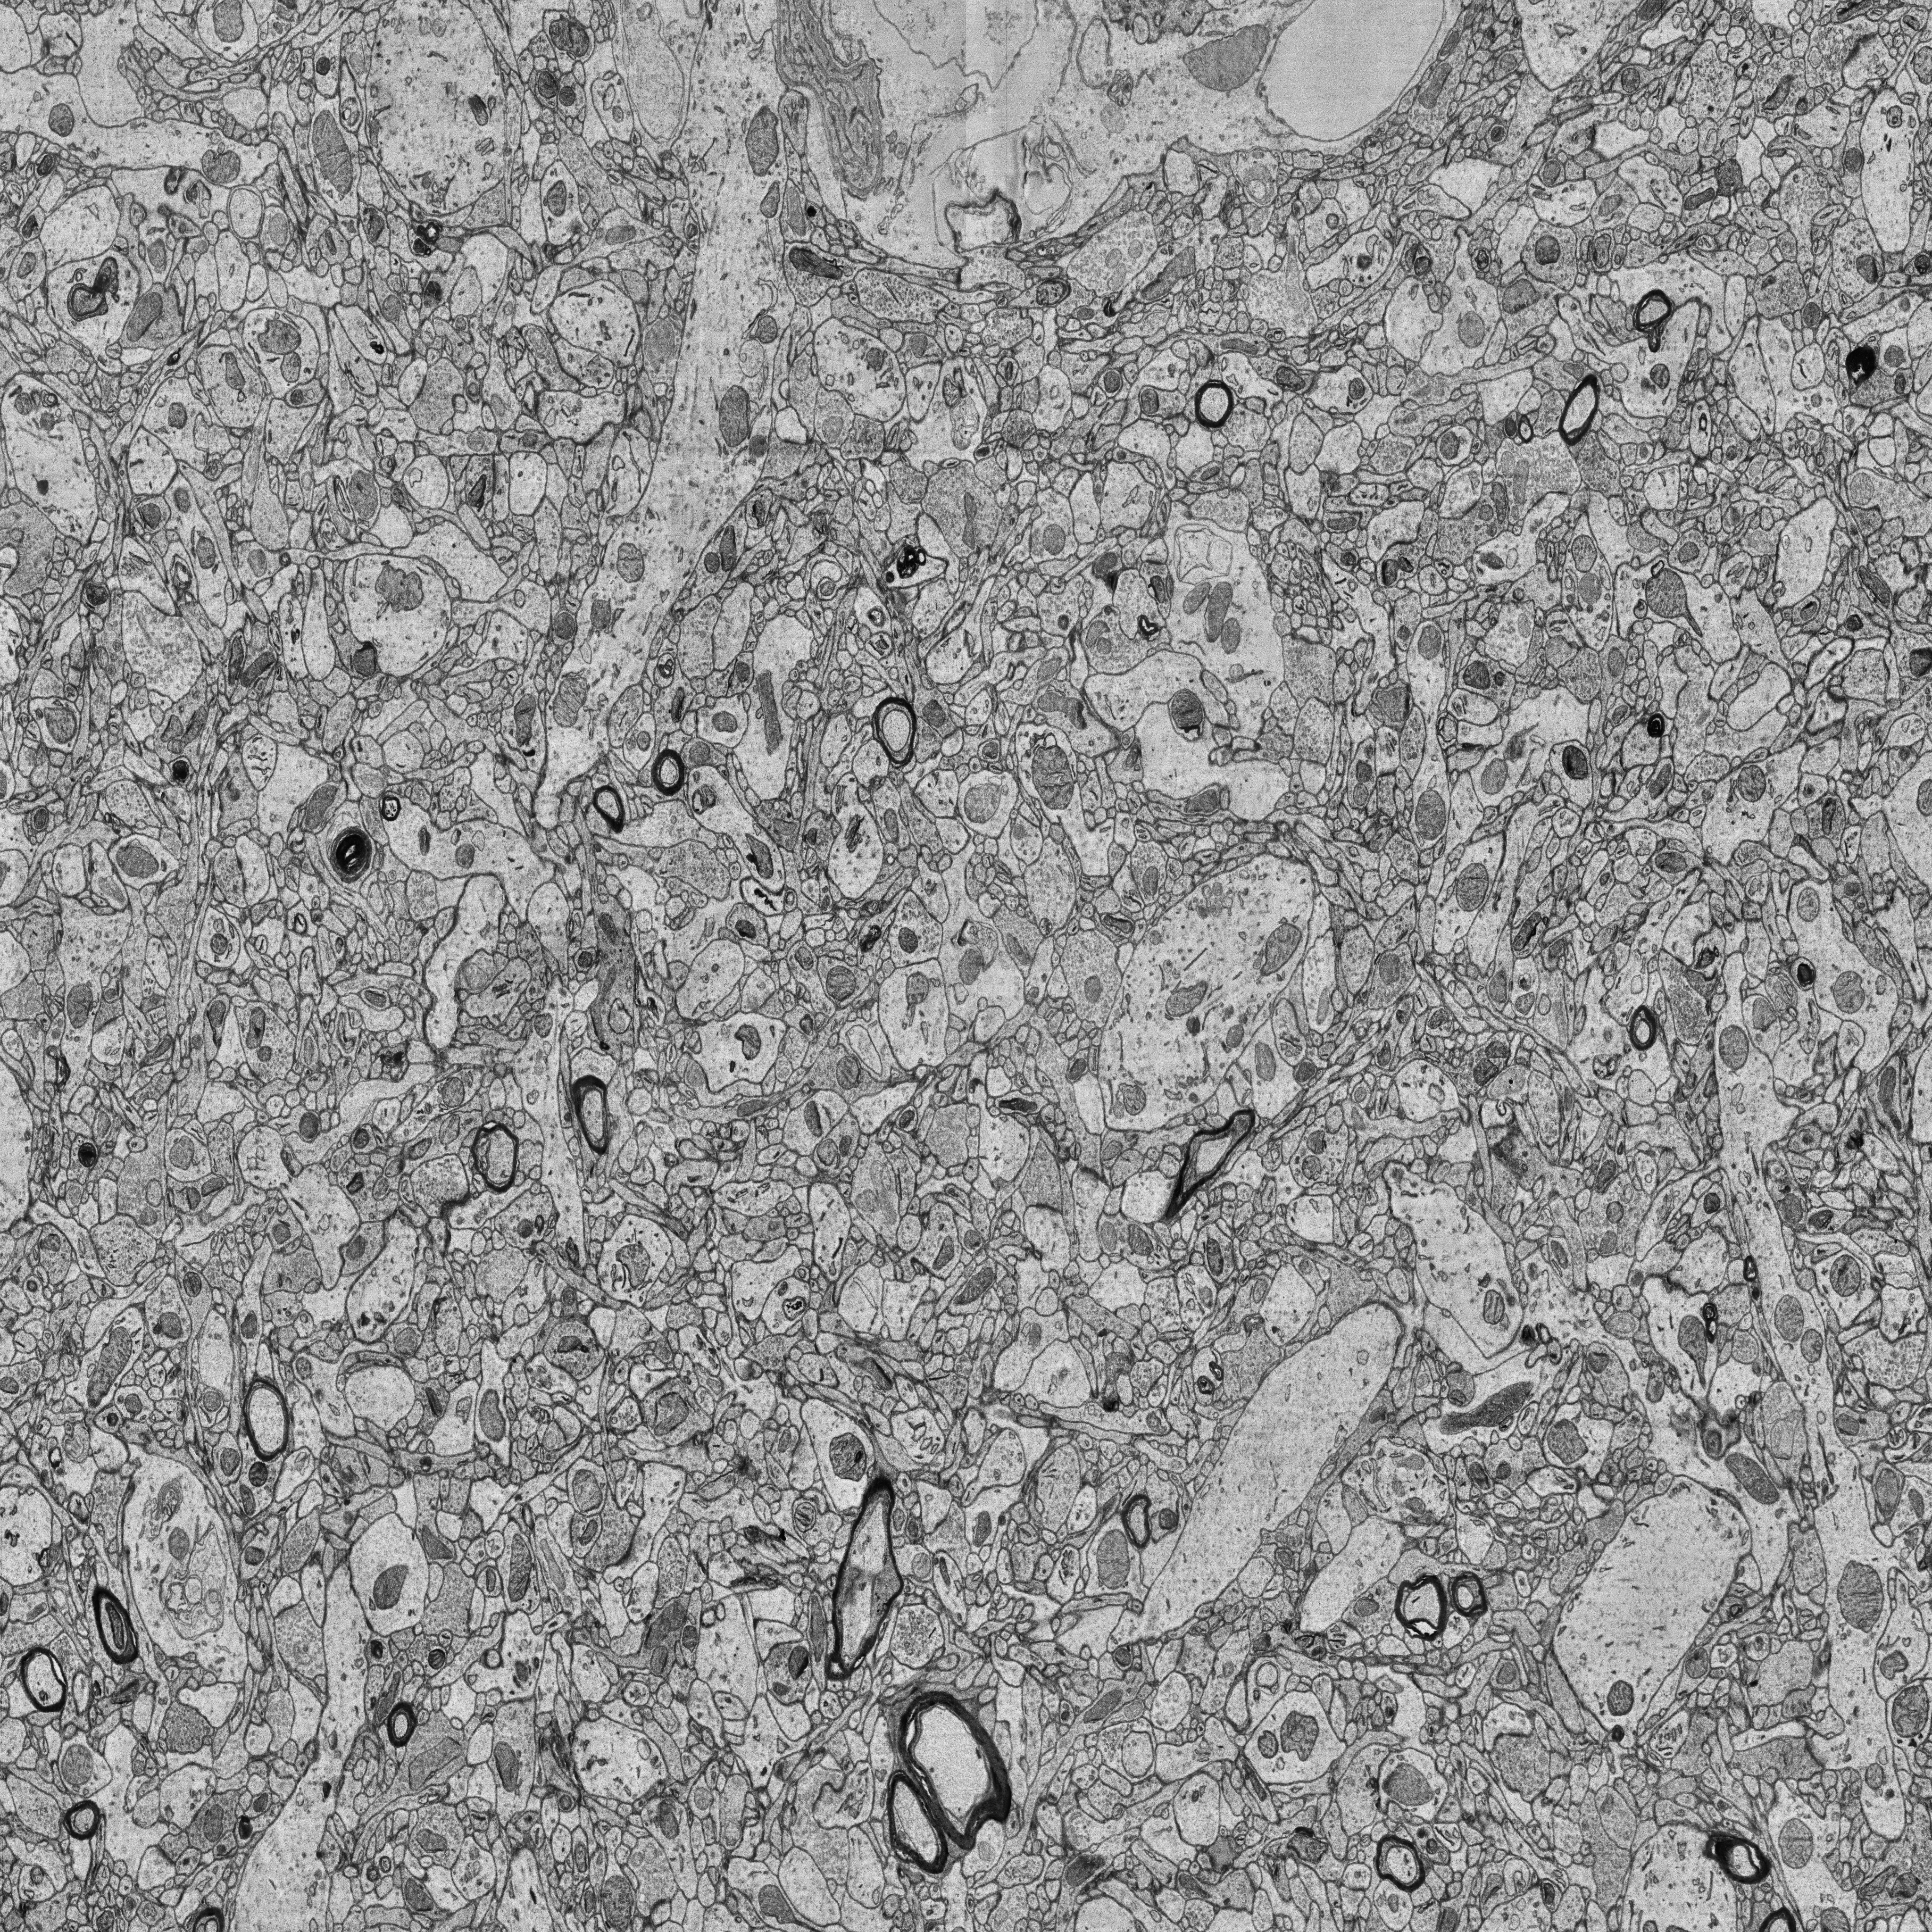
Electron microscopy slice of human cortex tissue
Slice depth (z): 108
Mitochondria instances in slice: 504